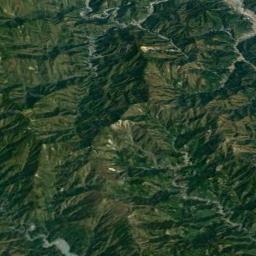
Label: mountain